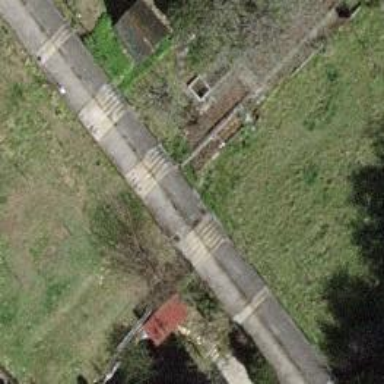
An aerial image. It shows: Set of steps on the road.